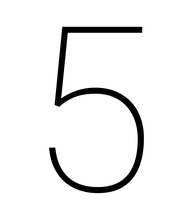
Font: Roboto_Thin